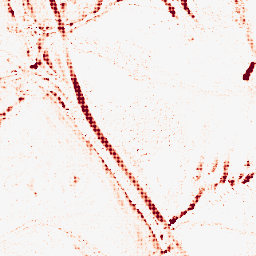
Category: morphological
Decomposition family: morphological_ellipse
Decomposition parameters: operation: opening
width: 5
height: 10
Upsampling method: sinc_blackman
Upsampling parameters: scale: 8
kernel_size: 8
Upsampling scale: 8